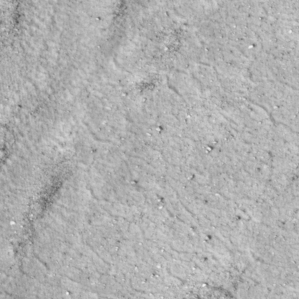
Label: non_frost